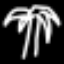
Label: palm tree